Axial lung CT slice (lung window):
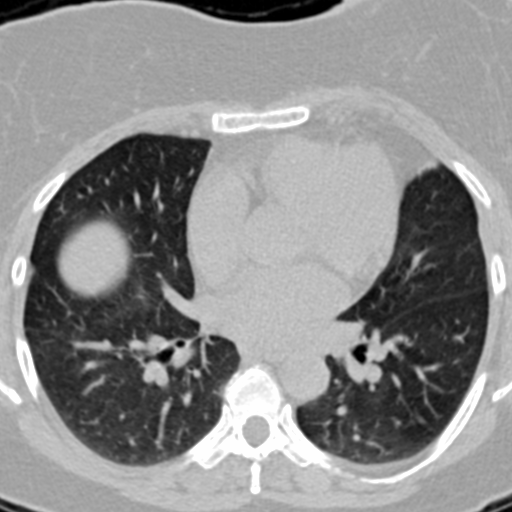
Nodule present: no